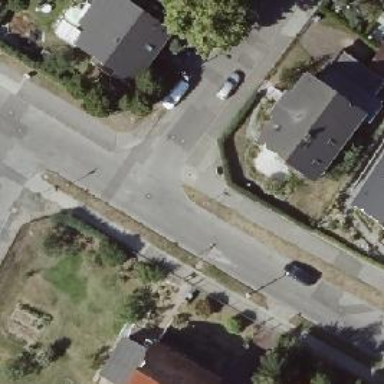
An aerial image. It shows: Unmarked crossing on the road.